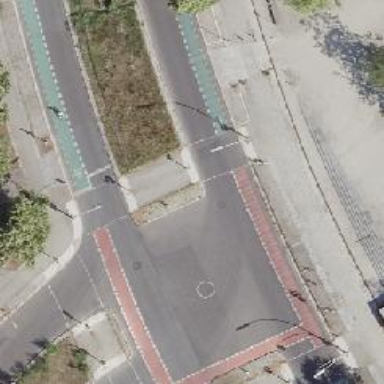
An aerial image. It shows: Road crossing with traffic signals.